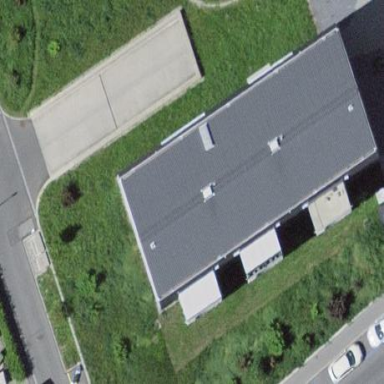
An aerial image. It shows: Grey building with gambrel-shaped roof.